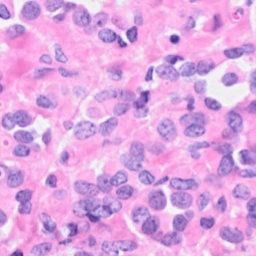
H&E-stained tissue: Breast